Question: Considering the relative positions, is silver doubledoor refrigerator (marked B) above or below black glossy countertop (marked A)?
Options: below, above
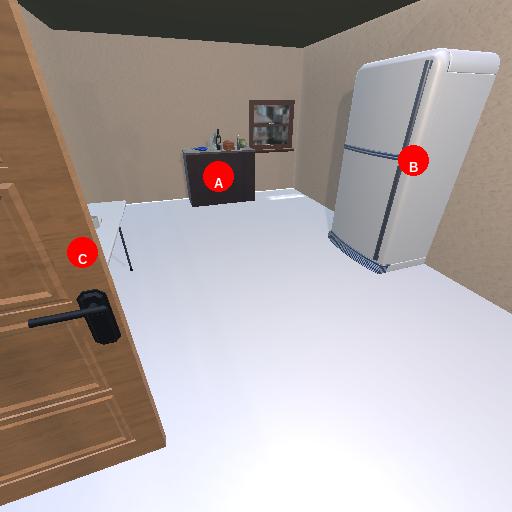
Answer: below